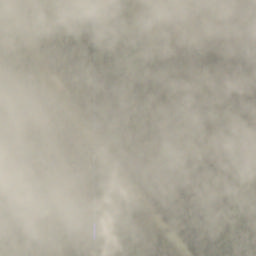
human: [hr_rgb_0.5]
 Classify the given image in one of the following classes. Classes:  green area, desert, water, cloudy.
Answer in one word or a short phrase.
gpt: cloudy